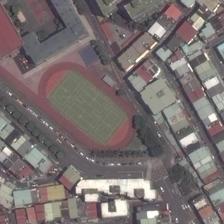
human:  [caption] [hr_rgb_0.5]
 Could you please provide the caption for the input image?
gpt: the distribution of houses does not have any regularity and order, and there is a playground in the middle of these houses .

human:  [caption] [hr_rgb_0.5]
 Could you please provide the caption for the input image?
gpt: a playground is surrounded by many buildings .

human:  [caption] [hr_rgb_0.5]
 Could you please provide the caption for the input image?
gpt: a red and white playground and curved road nearby .

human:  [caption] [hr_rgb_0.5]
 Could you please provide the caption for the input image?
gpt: many buildings are around a playground next to several green trees .

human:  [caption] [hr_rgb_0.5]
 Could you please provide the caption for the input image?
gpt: a playground semi-surrounded by many buildings is next to a street .